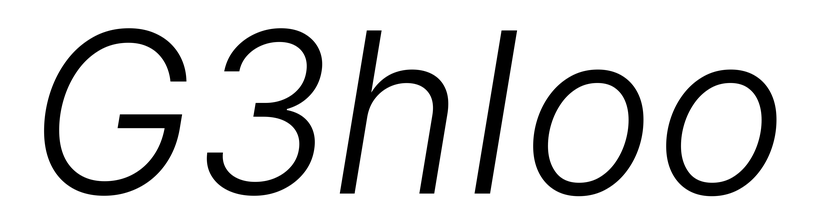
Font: Inter-Italic_Light_Italic